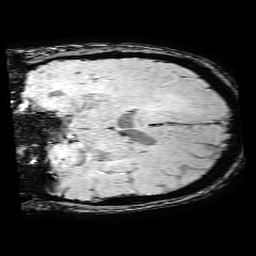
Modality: SWI
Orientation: coronal
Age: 44
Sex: male
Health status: ill
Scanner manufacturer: philips
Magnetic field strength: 3 T
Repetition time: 0.031 s